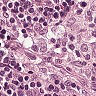
Metastatic tissue present: no